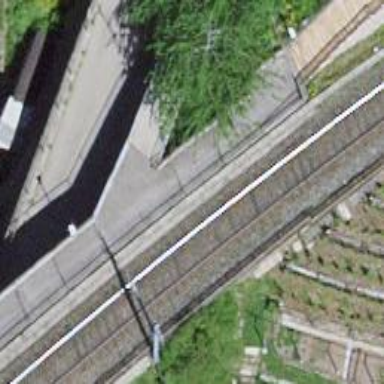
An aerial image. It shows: Viaduct footway bridging the road.